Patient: sex M, age 54
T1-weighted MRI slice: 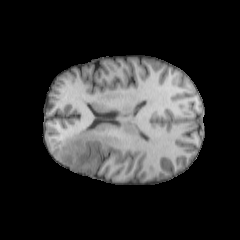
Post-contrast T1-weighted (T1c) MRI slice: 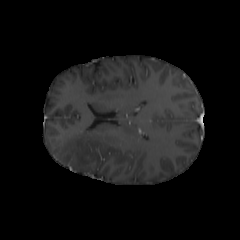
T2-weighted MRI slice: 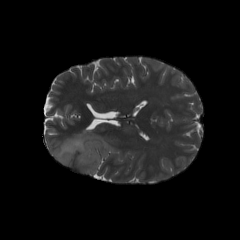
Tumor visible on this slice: yes
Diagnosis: Astrocytoma, IDH-wildtype
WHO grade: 3